Question: I am trying to show image thumbnail of products in order view page.
For this I am using this line
'''
<img src="<?php echo Mage::helper('catalog/image')
->init($_item,'small_image')
->resize(50); ?>" width="50" height="50" alt="" />
'''
in this file
'''
template/sales/order/items/renderer/default.phtml
'''
what I get is the blank image of magento, this one -->

On firebug I get the image url as below
'''
src="http://my_Website.com/media/catalog/product/cache/1/small_image/50x/9df78eab33525d08d6e5fb8d27136e95/images/catalog/product/placeholder/small_image.jpg">
'''
this is where that blank image is coming from.
Can anyone explain what's happening here and what's the possible solution.
Thank You very much in advance.
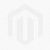
Answer: Try the codes given below:
First load the product
'''
$_product = Mage::getModel('catalog/product')->load($_item->getProductId());
'''
Then show the thumbnail where you want using the code given below
'''
<img src="<?php echo Mage::helper('catalog/image')->init($_product, 'thumbnail')->resize(75, 75); ?>" alt="<?php echo $this->htmlEscape($_item->getName()); ?>" border="0" width="75" />
'''